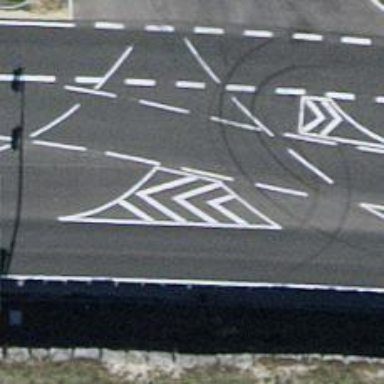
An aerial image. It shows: Junction controlled by traffic signals.